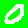
Digit: 0